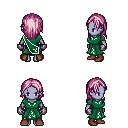
a pixel art fantasy rpg character, female body template, dark elf, purple skin, sash dress, metal pants, pink long hairstyle, metal gloves, brown shoes, four views (front, back, left, right), 2x2 character sprite sheet, small pixel art, hard edges, no anti-aliasing